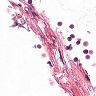
Metastatic tissue present: no